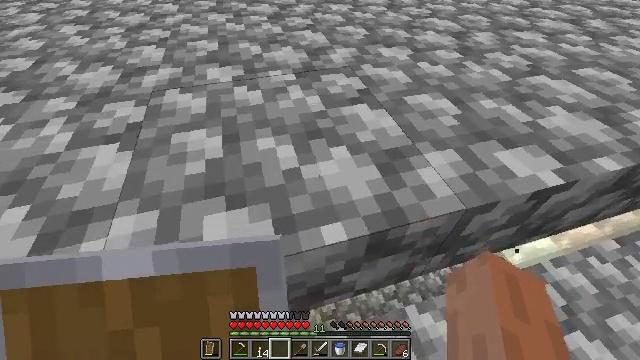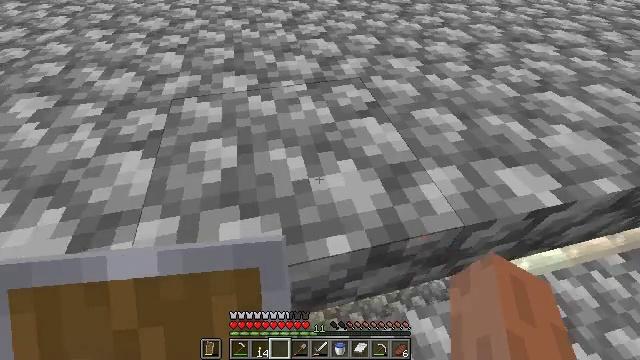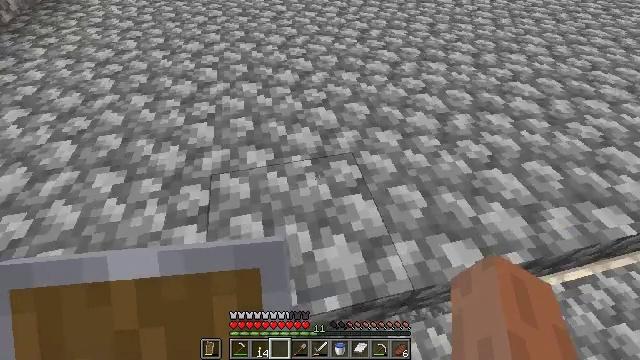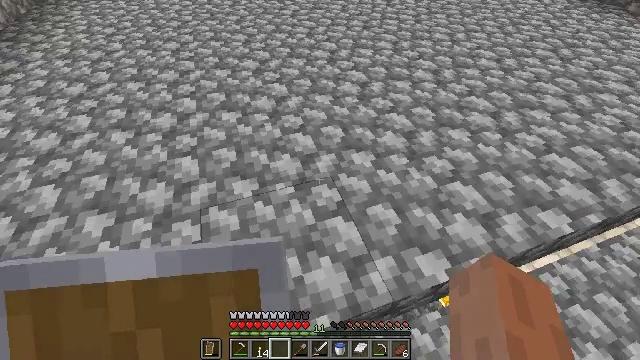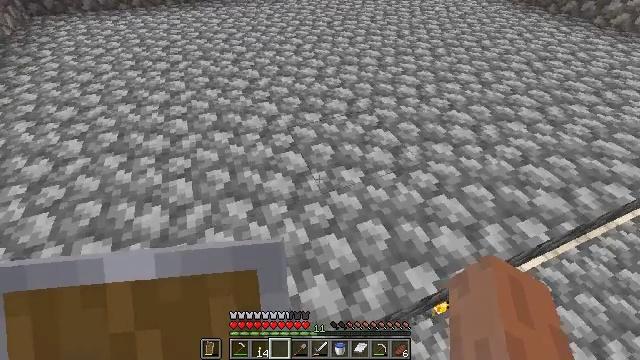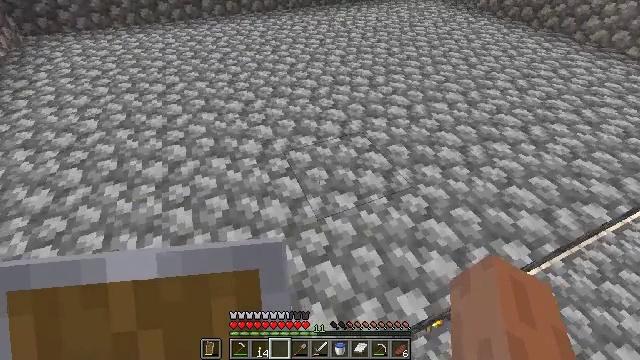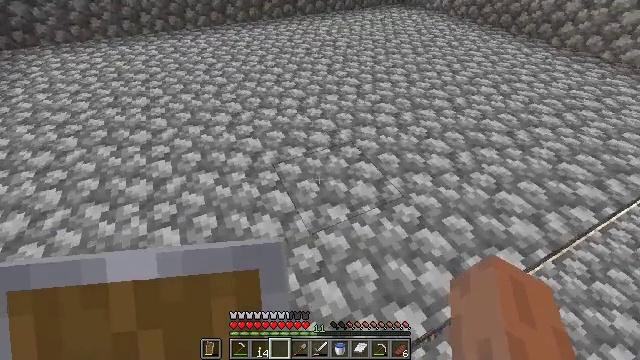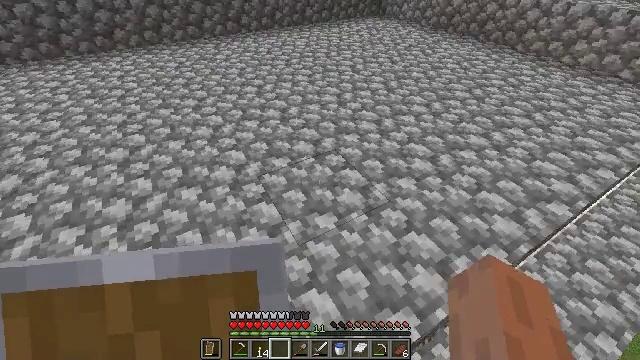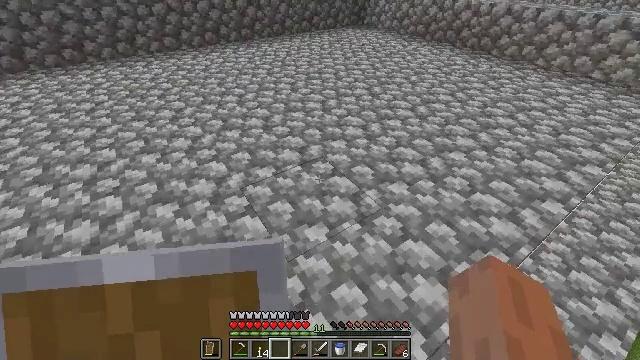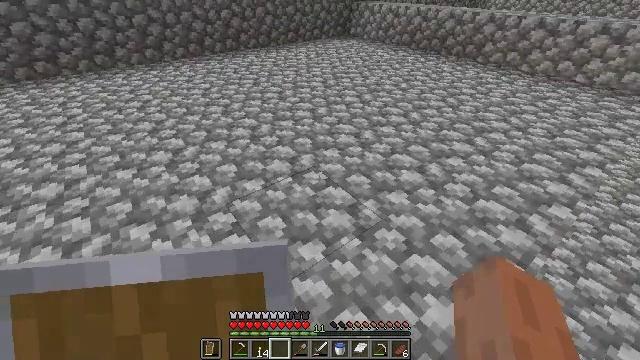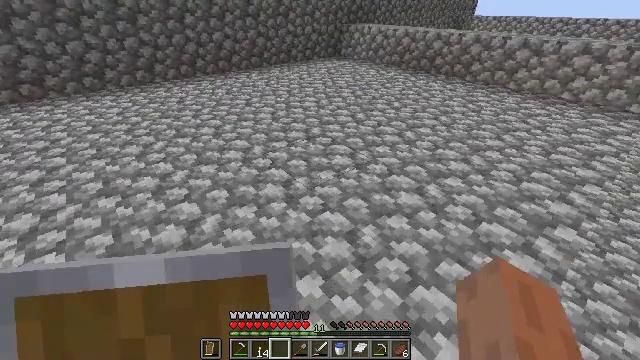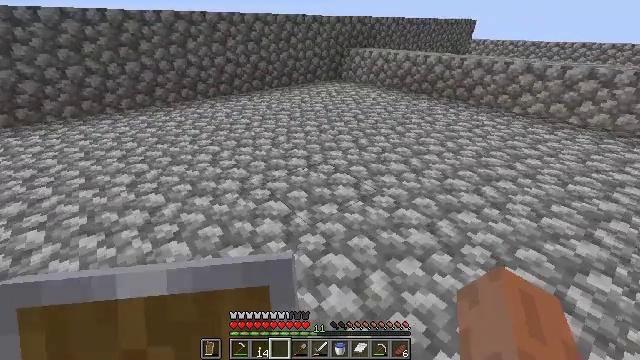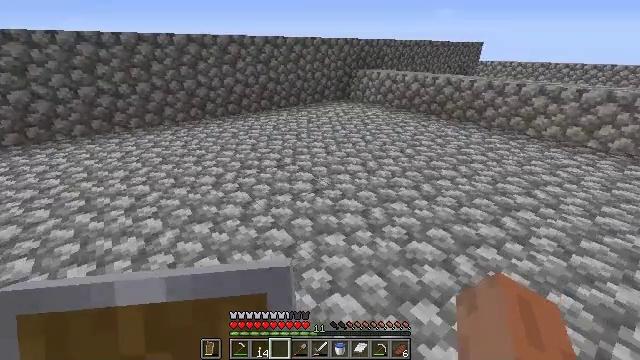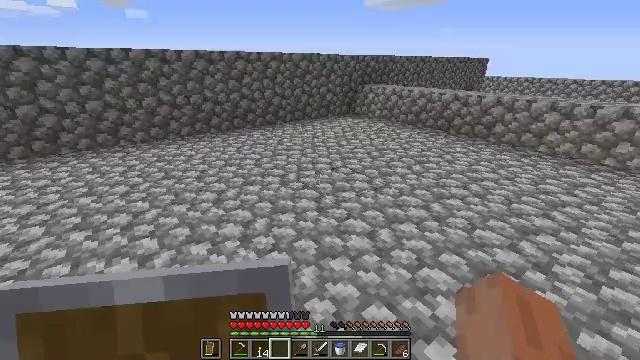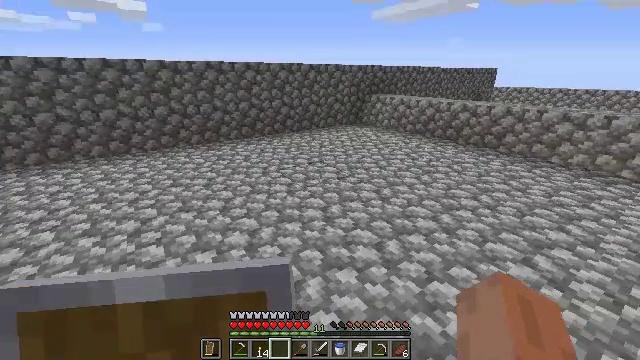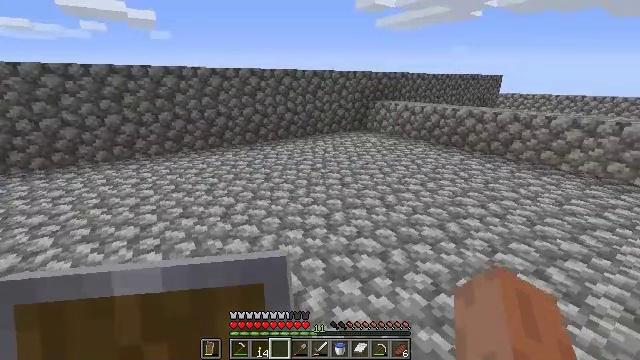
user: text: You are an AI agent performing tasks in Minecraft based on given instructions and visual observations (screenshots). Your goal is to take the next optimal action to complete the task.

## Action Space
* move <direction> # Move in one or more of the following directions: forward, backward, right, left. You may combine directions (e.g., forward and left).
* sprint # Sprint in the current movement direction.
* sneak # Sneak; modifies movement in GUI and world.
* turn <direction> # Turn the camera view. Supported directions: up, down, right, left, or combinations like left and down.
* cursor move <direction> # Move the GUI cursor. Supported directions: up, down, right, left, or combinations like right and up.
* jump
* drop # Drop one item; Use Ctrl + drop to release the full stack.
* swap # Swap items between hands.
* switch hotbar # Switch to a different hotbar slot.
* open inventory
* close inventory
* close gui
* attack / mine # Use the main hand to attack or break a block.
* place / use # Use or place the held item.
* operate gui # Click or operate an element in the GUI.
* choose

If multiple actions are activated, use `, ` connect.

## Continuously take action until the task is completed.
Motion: motion action
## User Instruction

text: Craft a cobblestone slab.
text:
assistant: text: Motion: turn left, jump
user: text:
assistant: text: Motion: move forward, jump
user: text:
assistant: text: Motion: move forward, turn right, jump
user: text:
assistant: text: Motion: move forward, turn right and up, jump
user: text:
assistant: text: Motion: move forward, turn right
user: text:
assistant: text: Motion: move forward, turn right and up
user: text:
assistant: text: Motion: move forward, turn right and up
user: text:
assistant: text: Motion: move forward, turn right and up
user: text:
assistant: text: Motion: move forward, turn right and up
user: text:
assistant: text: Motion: move forward, turn right and up
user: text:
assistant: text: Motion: move forward, turn up
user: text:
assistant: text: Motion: move forward, turn left and up
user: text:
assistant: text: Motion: turn left and up
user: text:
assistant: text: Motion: turn left and up
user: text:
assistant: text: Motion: turn up
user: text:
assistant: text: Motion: no_op
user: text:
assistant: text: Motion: move forward
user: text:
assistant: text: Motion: move forward, turn right
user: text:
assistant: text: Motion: move forward, turn right
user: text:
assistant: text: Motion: move forward, turn right
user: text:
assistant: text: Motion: move forward, turn right
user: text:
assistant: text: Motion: move forward, turn right
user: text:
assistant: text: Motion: move forward, turn right
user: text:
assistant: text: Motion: move forward
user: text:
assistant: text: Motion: move forward
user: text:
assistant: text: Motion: move forward
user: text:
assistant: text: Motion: move forward
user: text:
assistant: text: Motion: move forward
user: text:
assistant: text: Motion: move forward
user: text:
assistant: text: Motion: move forward